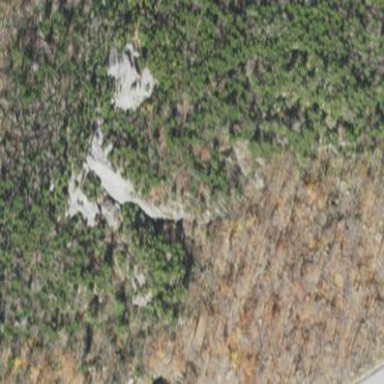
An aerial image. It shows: Landscape dominated by bare rock.